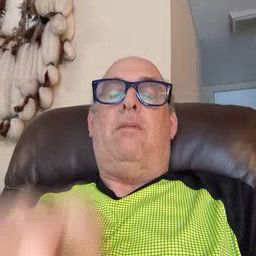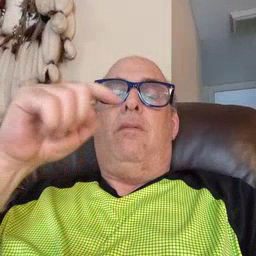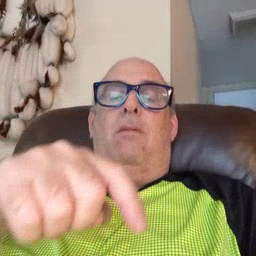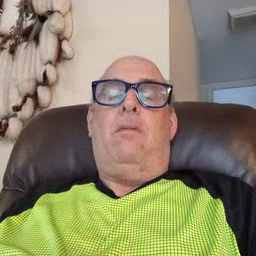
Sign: time